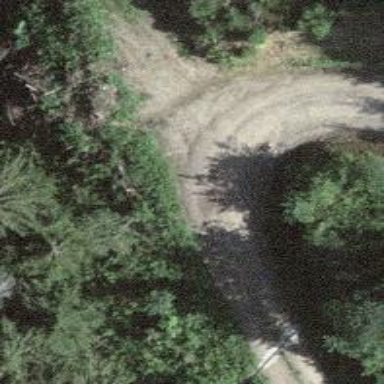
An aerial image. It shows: Track with grade2 tracktype.